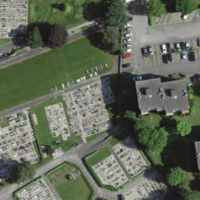
EUNIS habitat code: 54
Species observed at this site:
Phoenicurus phoenicurus
Cyanistes caeruleus
Periparus ater